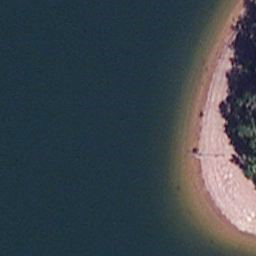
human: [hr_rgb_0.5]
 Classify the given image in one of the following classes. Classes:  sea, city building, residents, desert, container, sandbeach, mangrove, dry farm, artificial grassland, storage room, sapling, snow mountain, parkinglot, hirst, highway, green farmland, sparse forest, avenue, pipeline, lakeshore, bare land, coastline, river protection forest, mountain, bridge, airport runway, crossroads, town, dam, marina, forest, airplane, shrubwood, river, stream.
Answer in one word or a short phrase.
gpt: lakeshore